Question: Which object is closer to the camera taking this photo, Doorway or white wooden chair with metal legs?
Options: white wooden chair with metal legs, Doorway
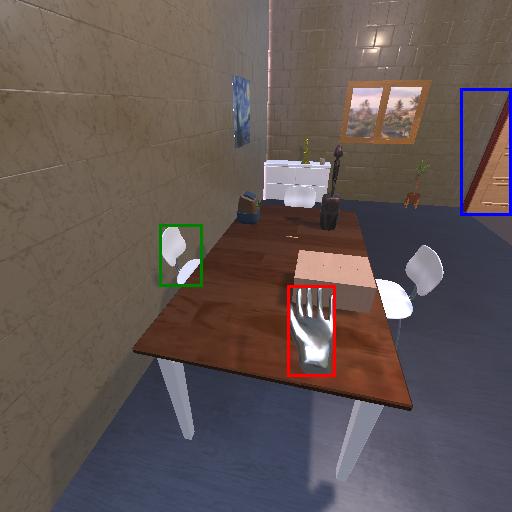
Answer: white wooden chair with metal legs